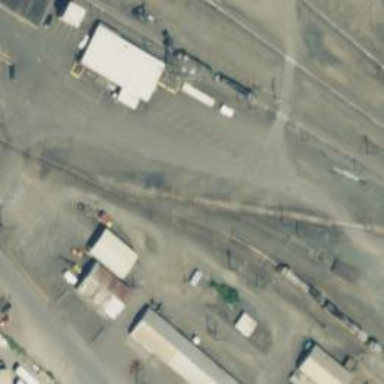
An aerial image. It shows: Railway siding with rails.